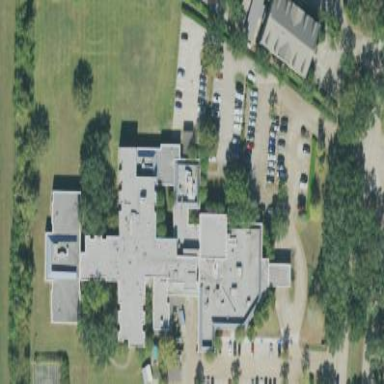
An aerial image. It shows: Healthcare facility identified as hospital.